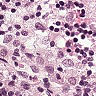
Metastatic tissue present: no